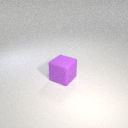
large purple rubber cube